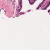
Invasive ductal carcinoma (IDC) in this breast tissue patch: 0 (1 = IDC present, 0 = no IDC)